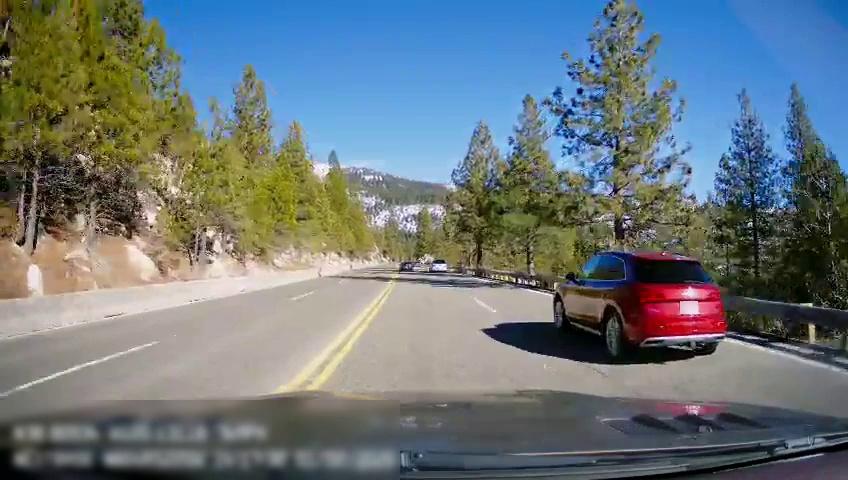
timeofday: Day
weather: Sunny
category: Drivable Space
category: Vehicles | Van
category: Vehicles | Car
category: Vehicles | SUV
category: Lanes | Opposite Lane
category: Lanes | Opposite Lane
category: Lanes | Opposite Lane
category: Lanes | Opposite Lane
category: Lanes | Current Lane
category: Lanes | Current Lane